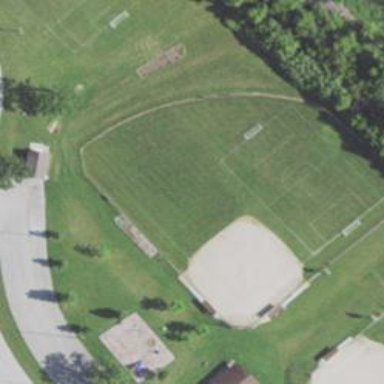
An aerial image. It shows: Baseball pitch for leisure and sports activities.